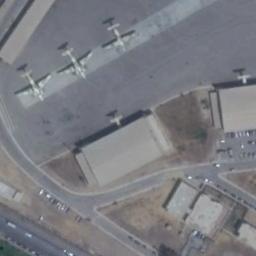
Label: airplane